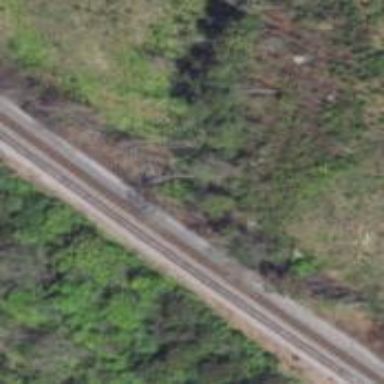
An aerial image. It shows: Railway track.